Question: I just downloaded Xcode 5 and found the grid is gone? Did a quick search on web but did not find answers. Is there a way to turn it on? Thanks!
Added screenshot according to Tommie

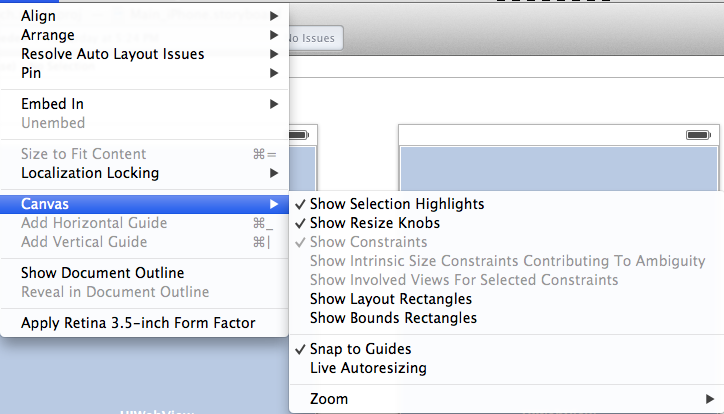
Answer: Currently this is not possible. I have submitted a bug report on this item: <PHONE>. In general the existing options to change viewable environment of a nib or storyboard are located in Editor > Canvas.
One exception is when you are in a data model at which point one can navigate to Editor > Canvas and choose either Show Grid or Hide Grid to effect the view of that environment.
Hope this answers your question sufficiently. Apple may add this back in future versions of the OS if enough folks file duplicate bug reports.